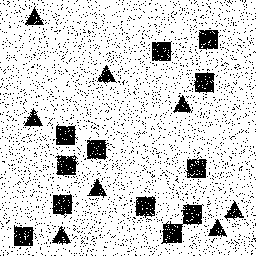
Squares: 12
Triangles: 8
Stars: 0
Total shapes: 20